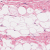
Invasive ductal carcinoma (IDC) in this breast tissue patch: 0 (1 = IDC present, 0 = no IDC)